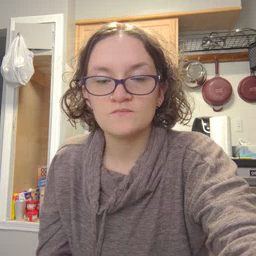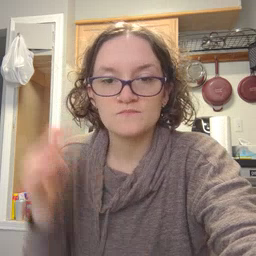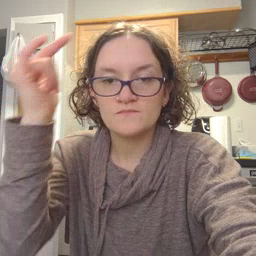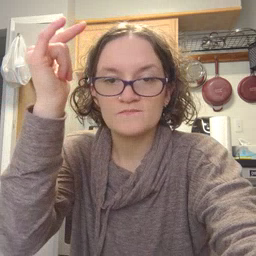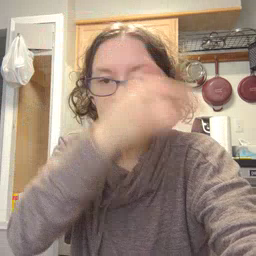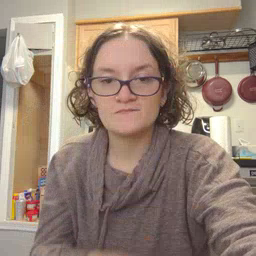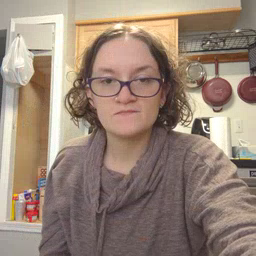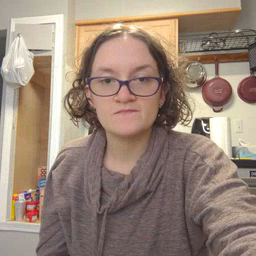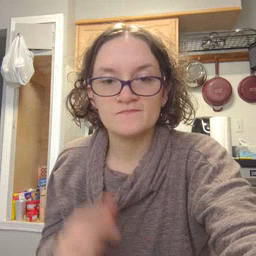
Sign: airplane